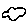
Label: cloud